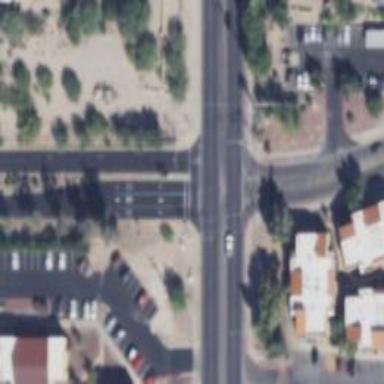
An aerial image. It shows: Marked road crossing.